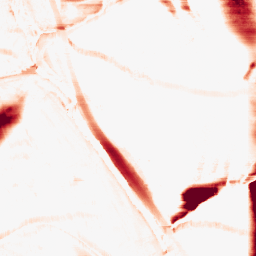
Category: morphological
Decomposition family: morphological_rect
Decomposition parameters: operation: opening
width: 50
height: 10
Upsampling method: cubic_catmull_rom
Upsampling parameters: scale: 4
Upsampling scale: 4